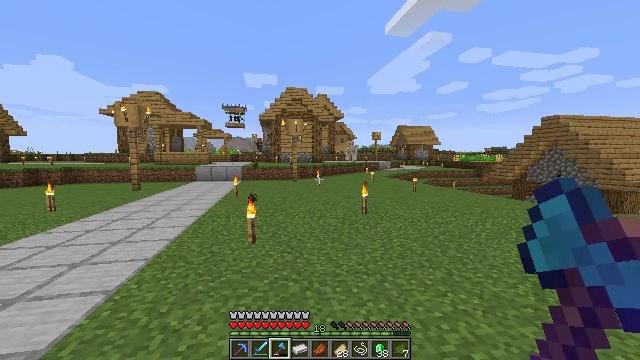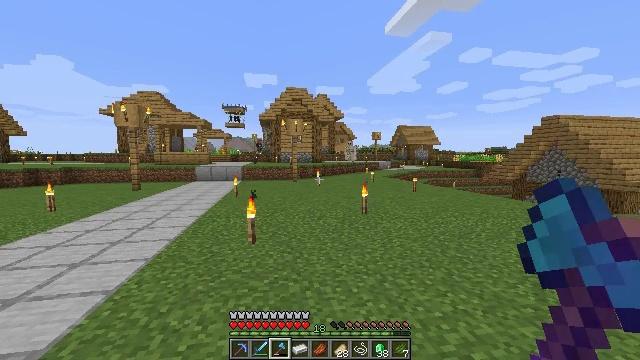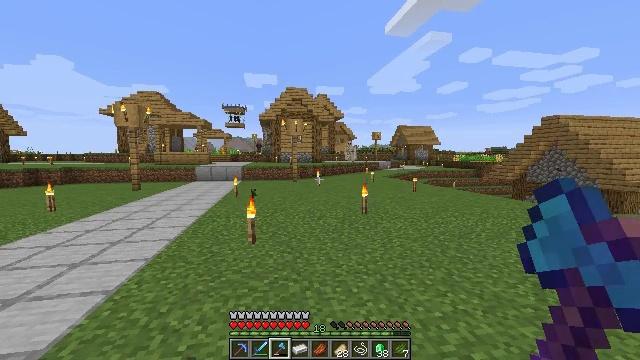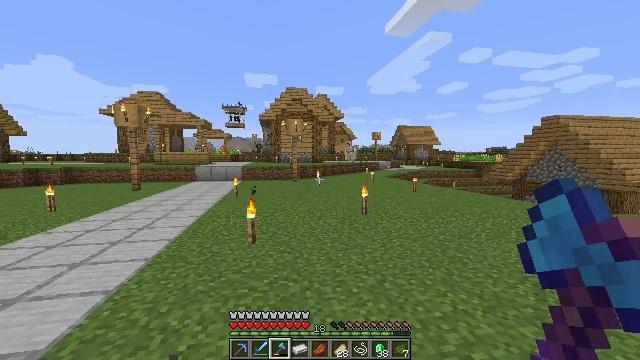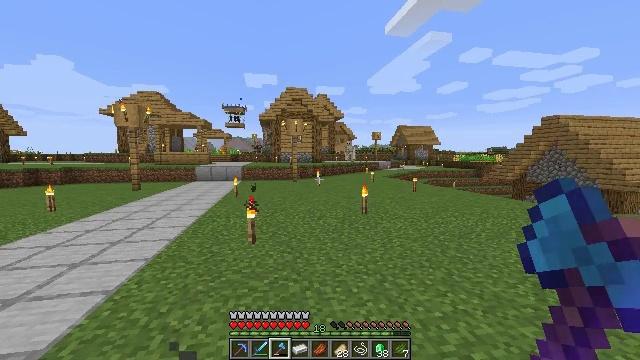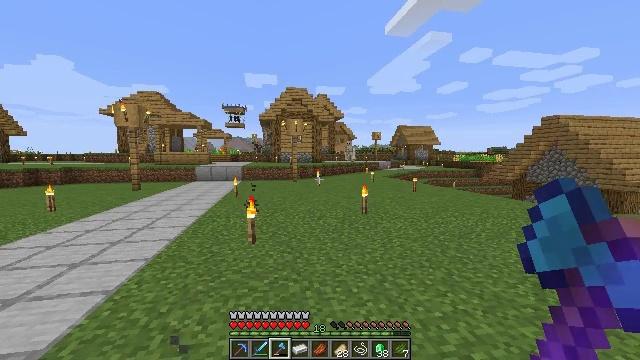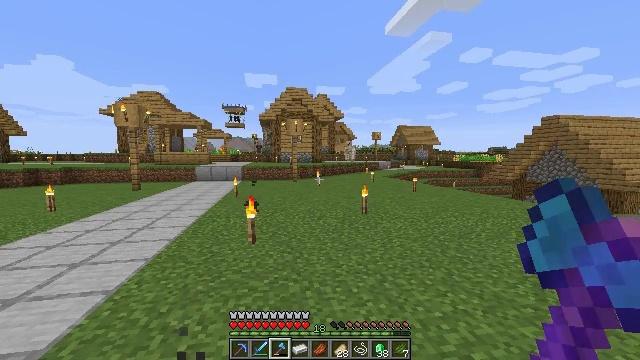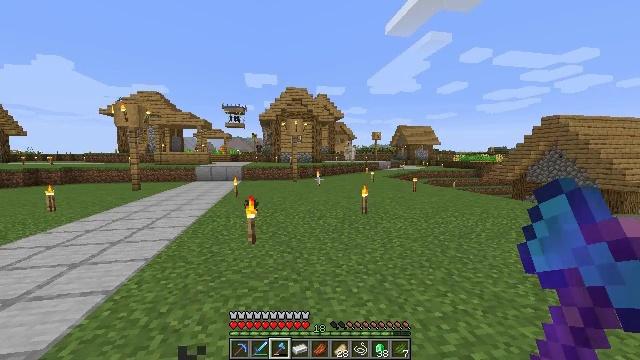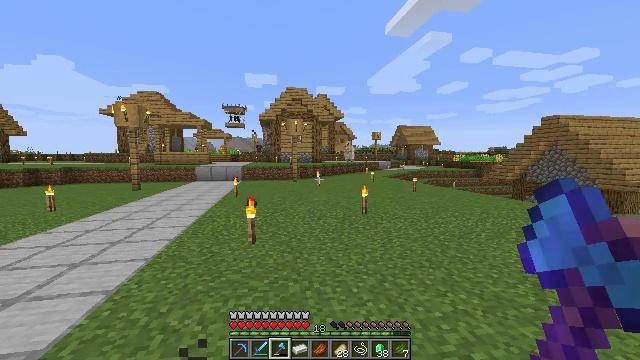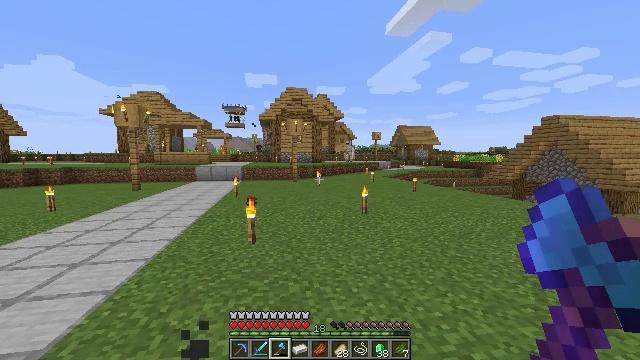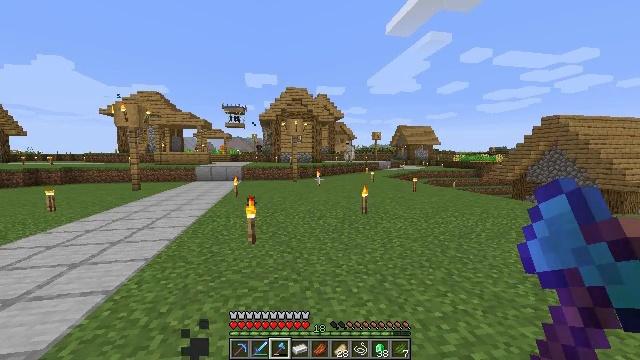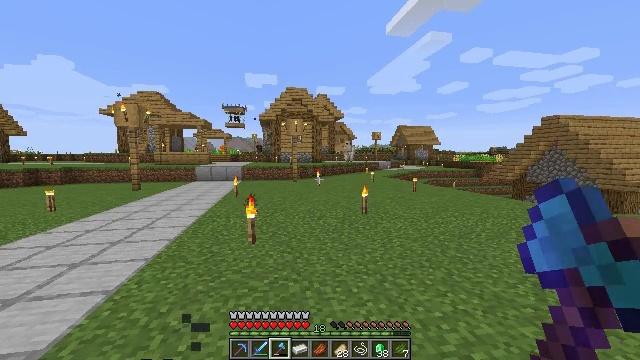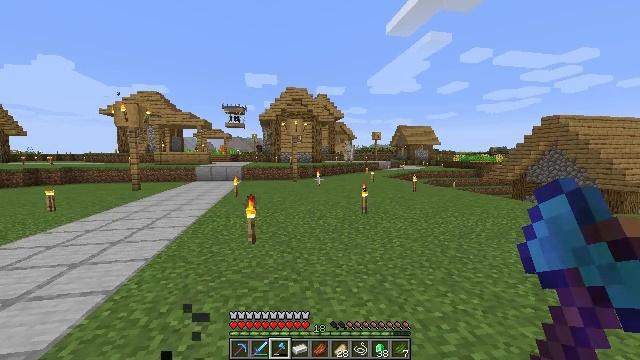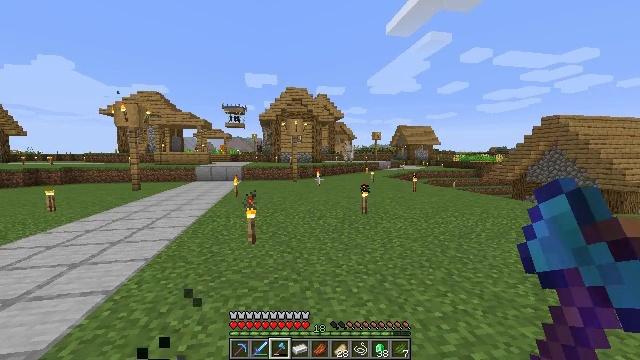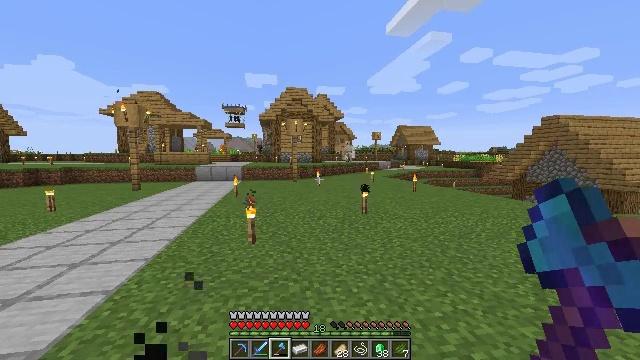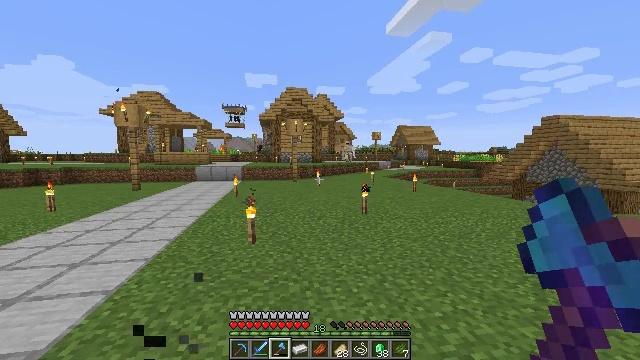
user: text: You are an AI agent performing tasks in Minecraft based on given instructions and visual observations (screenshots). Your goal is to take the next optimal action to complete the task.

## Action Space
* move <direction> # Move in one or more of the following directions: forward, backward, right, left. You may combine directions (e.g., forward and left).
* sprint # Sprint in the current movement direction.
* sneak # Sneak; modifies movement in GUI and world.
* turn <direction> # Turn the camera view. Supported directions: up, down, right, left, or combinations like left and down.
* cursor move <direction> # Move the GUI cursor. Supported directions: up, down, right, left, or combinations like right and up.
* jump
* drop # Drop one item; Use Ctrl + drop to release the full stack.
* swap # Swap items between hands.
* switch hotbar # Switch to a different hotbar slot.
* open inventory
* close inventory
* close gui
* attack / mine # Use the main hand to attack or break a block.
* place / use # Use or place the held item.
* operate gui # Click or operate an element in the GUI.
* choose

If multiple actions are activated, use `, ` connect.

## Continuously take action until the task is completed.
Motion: motion action
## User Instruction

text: Craft a green dye.
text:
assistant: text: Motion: no_op
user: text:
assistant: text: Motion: no_op
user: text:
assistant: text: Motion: no_op
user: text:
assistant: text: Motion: no_op
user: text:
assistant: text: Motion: no_op
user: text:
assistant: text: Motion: no_op
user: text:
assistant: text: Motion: no_op
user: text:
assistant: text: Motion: no_op
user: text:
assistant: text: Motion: no_op
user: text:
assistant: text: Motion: no_op
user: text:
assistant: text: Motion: no_op
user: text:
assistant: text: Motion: no_op
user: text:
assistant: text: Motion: no_op
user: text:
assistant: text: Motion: no_op
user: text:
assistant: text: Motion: no_op
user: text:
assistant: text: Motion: no_op
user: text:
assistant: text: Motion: no_op
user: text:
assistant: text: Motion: no_op
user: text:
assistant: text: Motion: no_op
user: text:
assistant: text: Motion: no_op
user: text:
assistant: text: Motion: no_op
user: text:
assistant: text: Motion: no_op
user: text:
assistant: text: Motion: no_op
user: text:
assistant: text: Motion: no_op
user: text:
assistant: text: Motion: no_op
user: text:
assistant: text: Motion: no_op
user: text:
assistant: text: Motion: no_op
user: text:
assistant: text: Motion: no_op
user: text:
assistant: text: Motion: no_op
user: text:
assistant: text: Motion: no_op